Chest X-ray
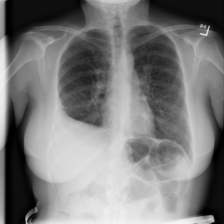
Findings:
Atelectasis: negative
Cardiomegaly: negative
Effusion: negative
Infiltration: negative
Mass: negative
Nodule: negative
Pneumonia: negative
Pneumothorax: negative
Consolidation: negative
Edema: negative
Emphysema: negative
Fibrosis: negative
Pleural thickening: negative
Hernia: negative